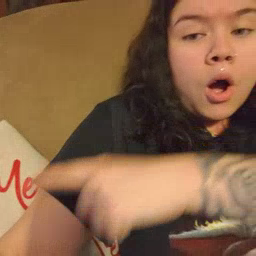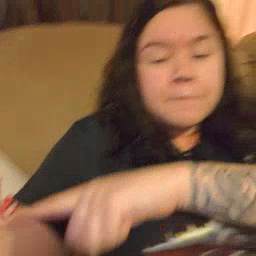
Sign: arm